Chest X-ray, PA view. Patient: 33 years old, sex M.
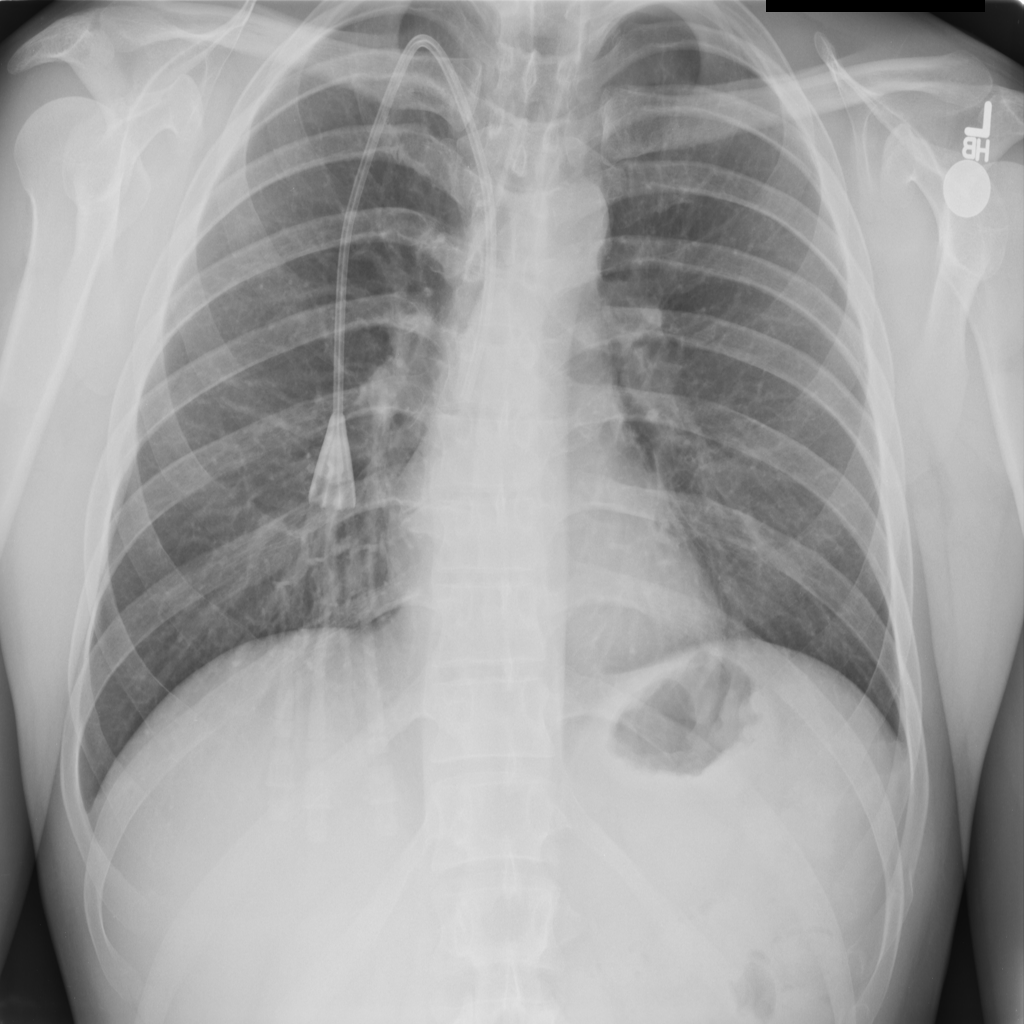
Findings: No Finding